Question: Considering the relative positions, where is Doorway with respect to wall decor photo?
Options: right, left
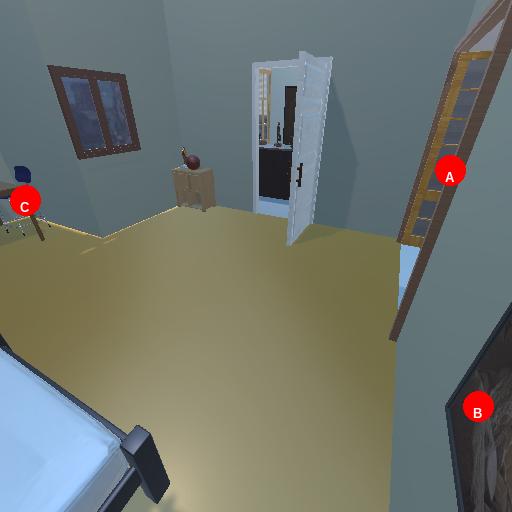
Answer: right